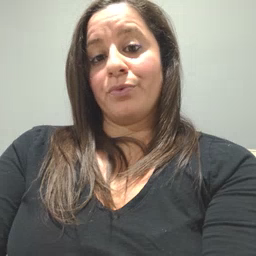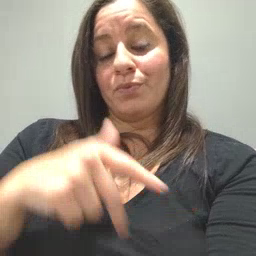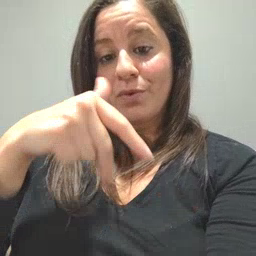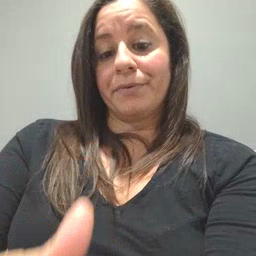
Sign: ride